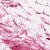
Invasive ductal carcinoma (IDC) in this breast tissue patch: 0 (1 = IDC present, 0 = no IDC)